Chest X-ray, PA view. Patient: 18 years old, sex F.
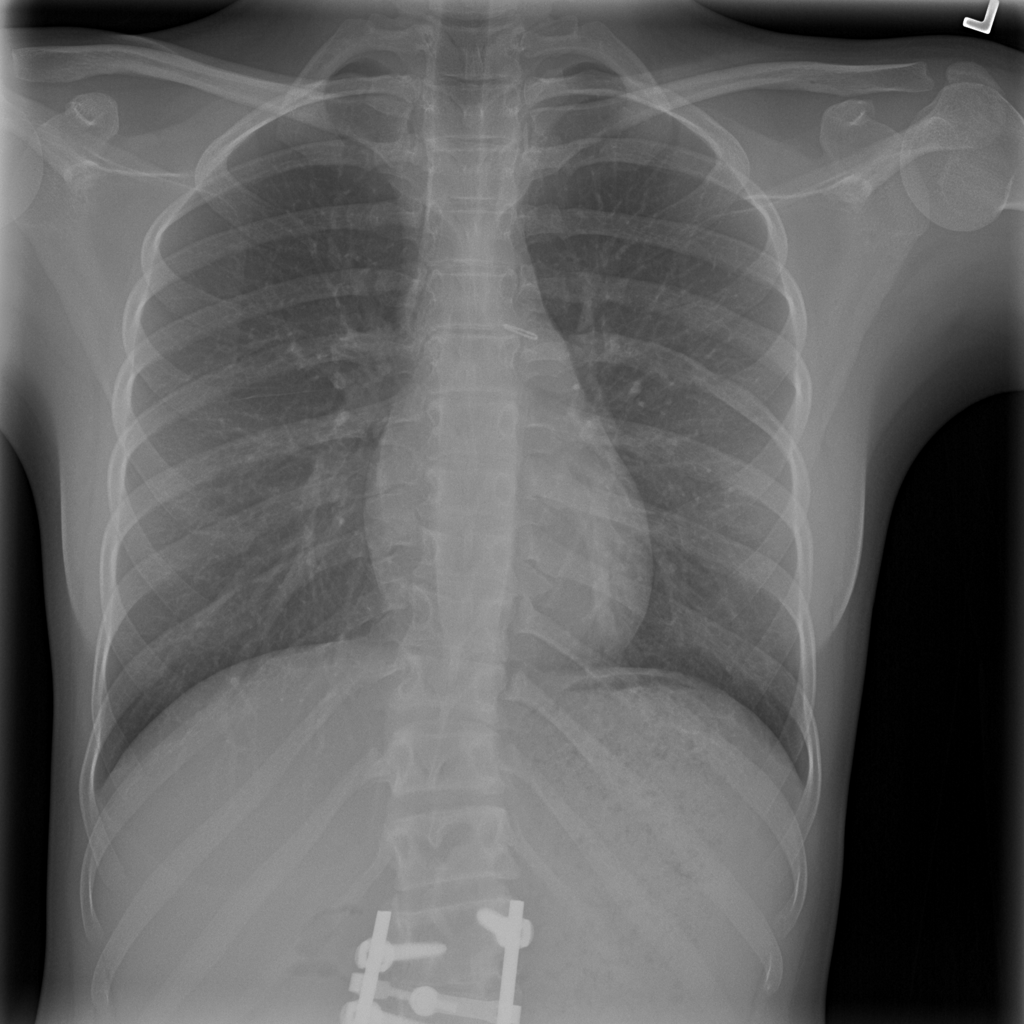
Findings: No Finding